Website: bh-photo
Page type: customer-info-address
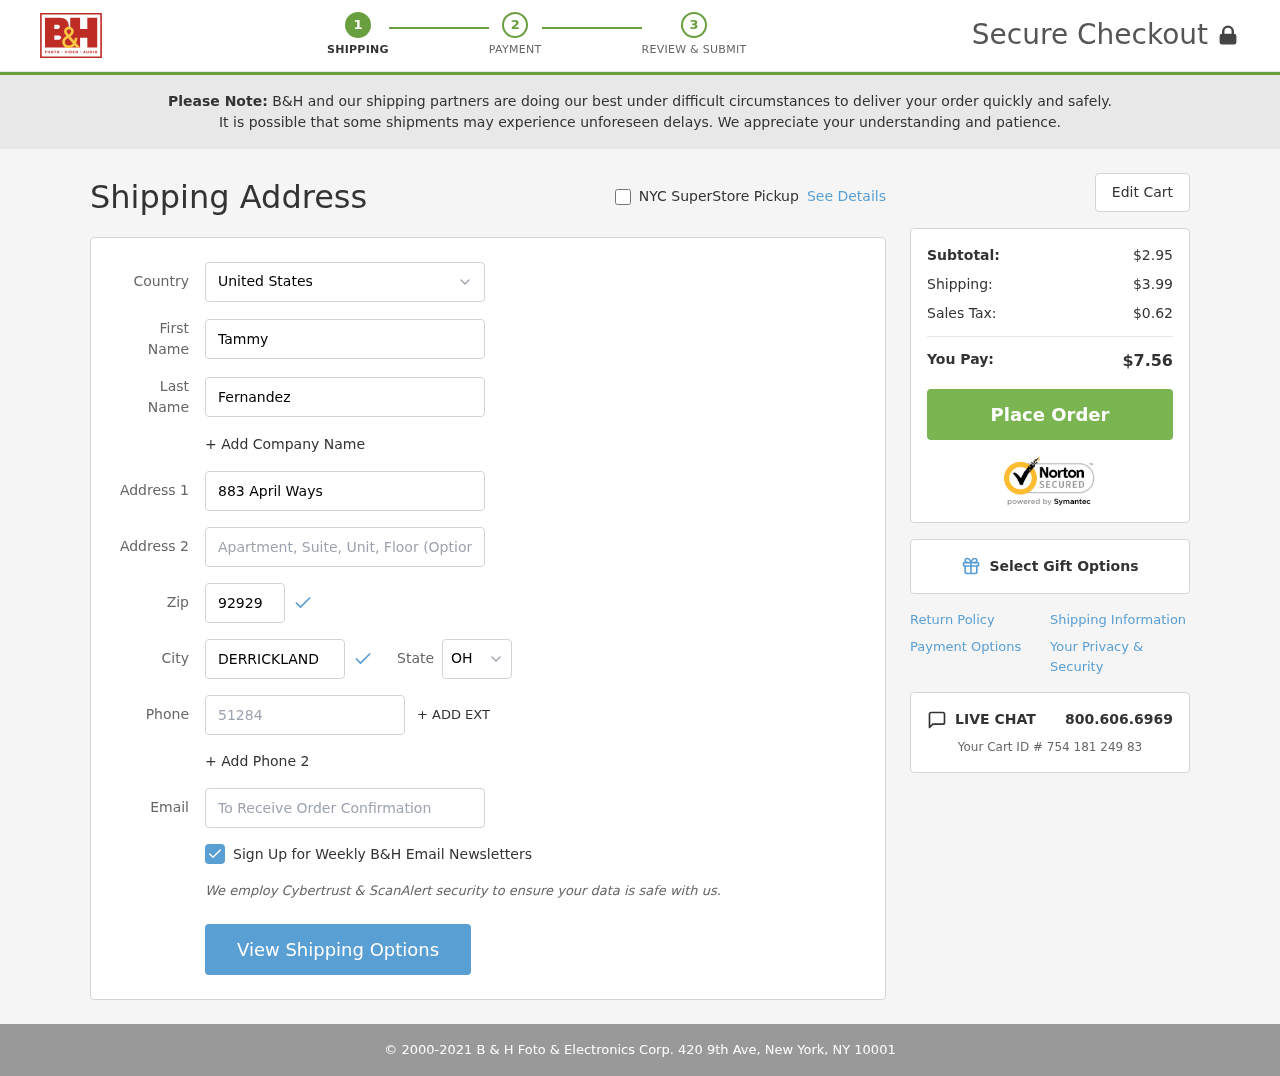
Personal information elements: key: PII_CITY
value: Derrickland
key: PII_COUNTRY
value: United States
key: PII_EMAIL
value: tammy.fernandez@yahoo.com
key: PII_FIRSTNAME
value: Tammy
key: PII_LASTNAME
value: Fernandez
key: PII_PHONE
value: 5128456597
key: PII_POSTCODE
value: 92929
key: PII_STATE_ABBR
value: OH
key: PII_STREET
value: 883 April Ways
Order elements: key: ORDER_SUBTOTAL
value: $2.95
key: ORDER_SHIPPING_COST
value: $3.99
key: ORDER_TAX
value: $0.62
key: ORDER_TOTAL
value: $7.56
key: ORDER_ID
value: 754 181 249 83